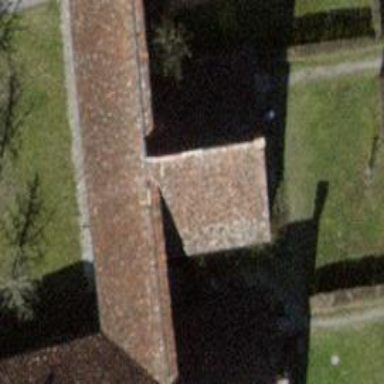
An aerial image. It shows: Gabled building with roof made of roof tiles. The roof is oriented across the building.